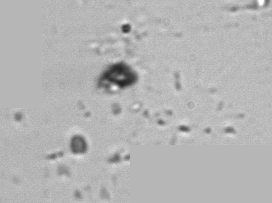
Label: Phaeocystis_debris